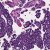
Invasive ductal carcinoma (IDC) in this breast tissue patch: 1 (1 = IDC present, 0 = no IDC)